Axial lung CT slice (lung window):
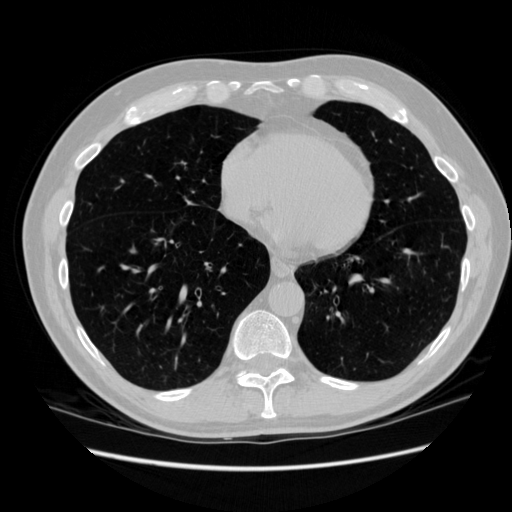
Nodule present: no